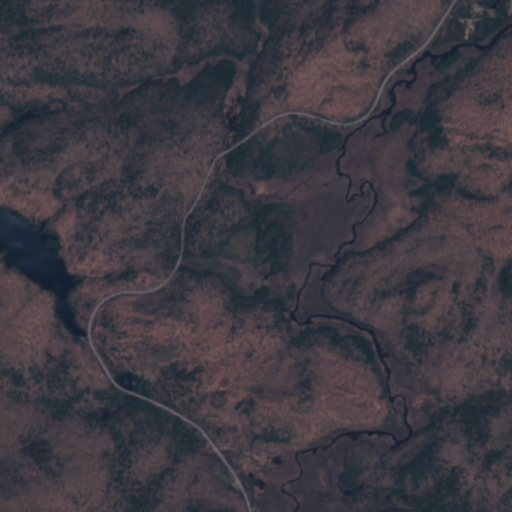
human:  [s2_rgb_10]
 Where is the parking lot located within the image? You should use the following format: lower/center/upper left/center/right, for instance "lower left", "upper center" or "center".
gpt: The parking lot is located in the lower left of the image.
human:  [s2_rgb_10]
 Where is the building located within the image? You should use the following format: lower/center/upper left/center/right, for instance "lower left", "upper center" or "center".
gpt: The building is located in the lower center of the image.
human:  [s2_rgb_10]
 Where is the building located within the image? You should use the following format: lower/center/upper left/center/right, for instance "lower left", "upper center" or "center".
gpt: The building is located in the lower center of the image.
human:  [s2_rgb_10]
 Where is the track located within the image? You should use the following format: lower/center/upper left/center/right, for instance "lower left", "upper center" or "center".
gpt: There is no track in the image.